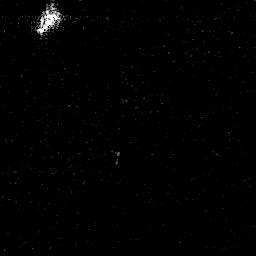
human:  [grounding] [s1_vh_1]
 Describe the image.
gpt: In the satellite image, there is  <ref>1 medium ship </ref> <box>[[12, 3, 23, 14, 0]]</box> located at top left.